Field crop: maize
Growth stage: 2
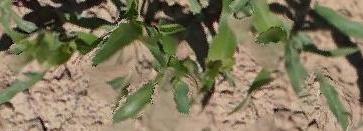
Species: maize